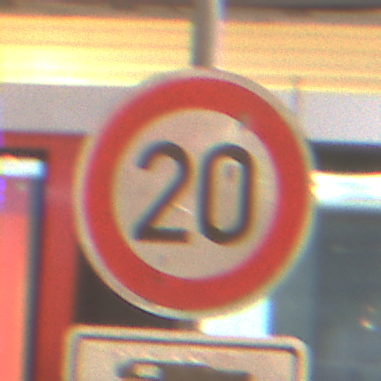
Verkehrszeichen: Geschwindigkeit20
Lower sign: HinweisDurchSinnbild23
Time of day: NotSpecified
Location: Indoor (Urban)
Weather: NotSpecified
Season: NotSpecified
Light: Artificial